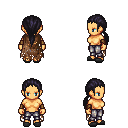
a pixel art fantasy rpg character, female body template, human, tanned skin, brown tattered cape, metal pants, raven ponytail hairstyle, leather bracers, gray slippers, four views (front, back, left, right), 2x2 character sprite sheet, small pixel art, hard edges, no anti-aliasing